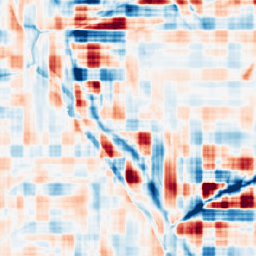
Category: wavelet
Decomposition family: wavelet_reverse_biorthogonal
Decomposition parameters: wavelet: rbio3.5
level: 5
Upsampling method: bspline
Upsampling parameters: scale: 8
Upsampling scale: 8